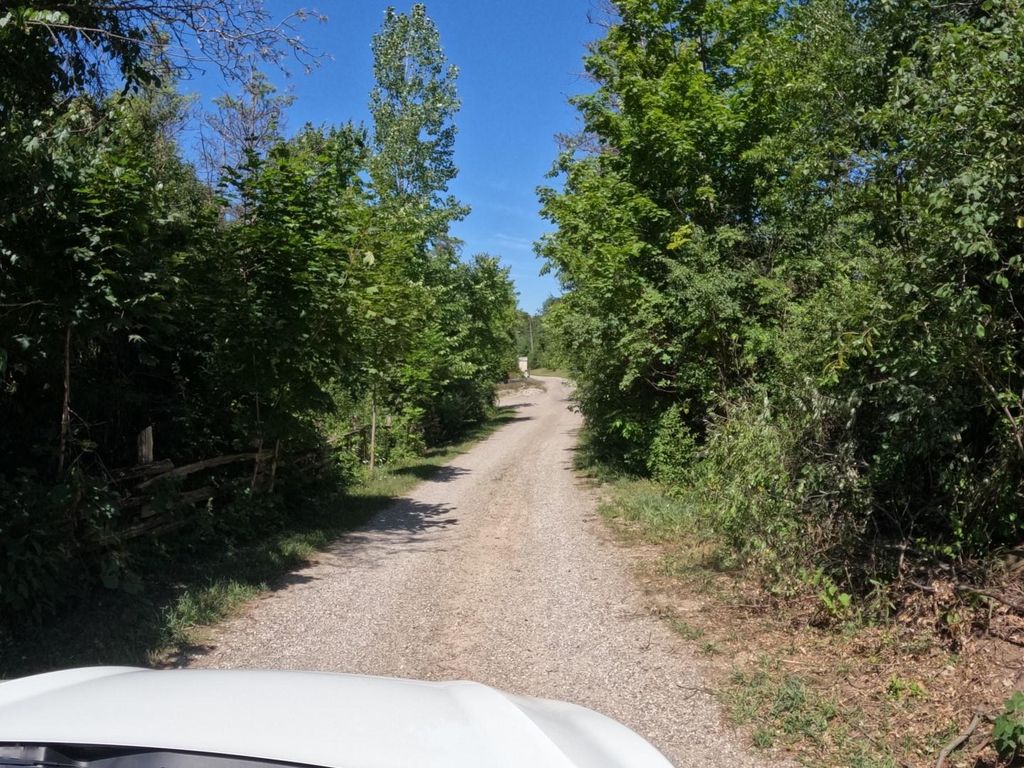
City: kitchener-waterloo